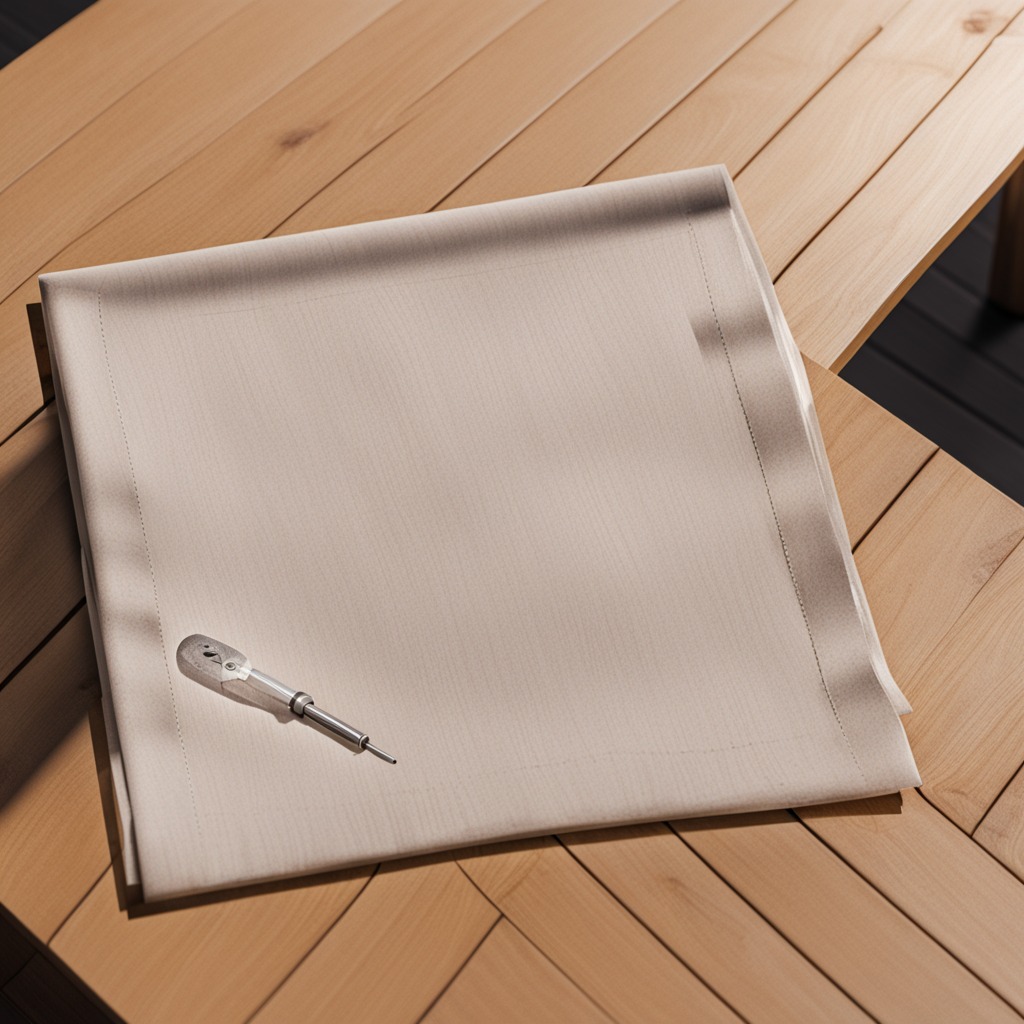
A screwdriver is lying on a wooden table in an outdoor workshop.